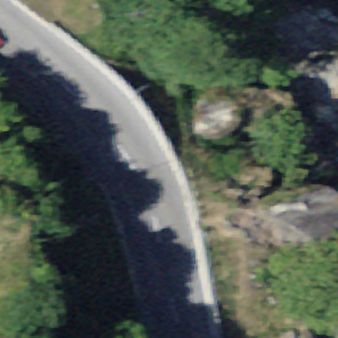
Label: bouldering_area